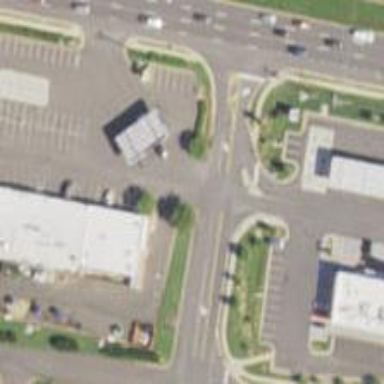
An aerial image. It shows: Convenience shop.